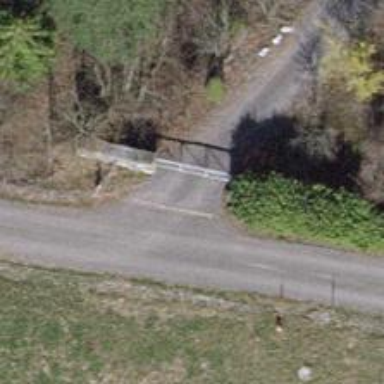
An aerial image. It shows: Gate.